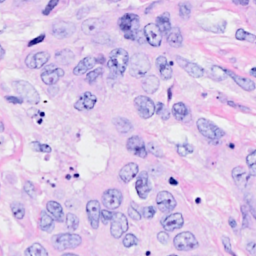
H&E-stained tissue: Breast